Frequency: 70000
Velocity: 0,217
Power: 10,6
Pulse duration: 0,0000001
Pass count: 1
Magnification: 10
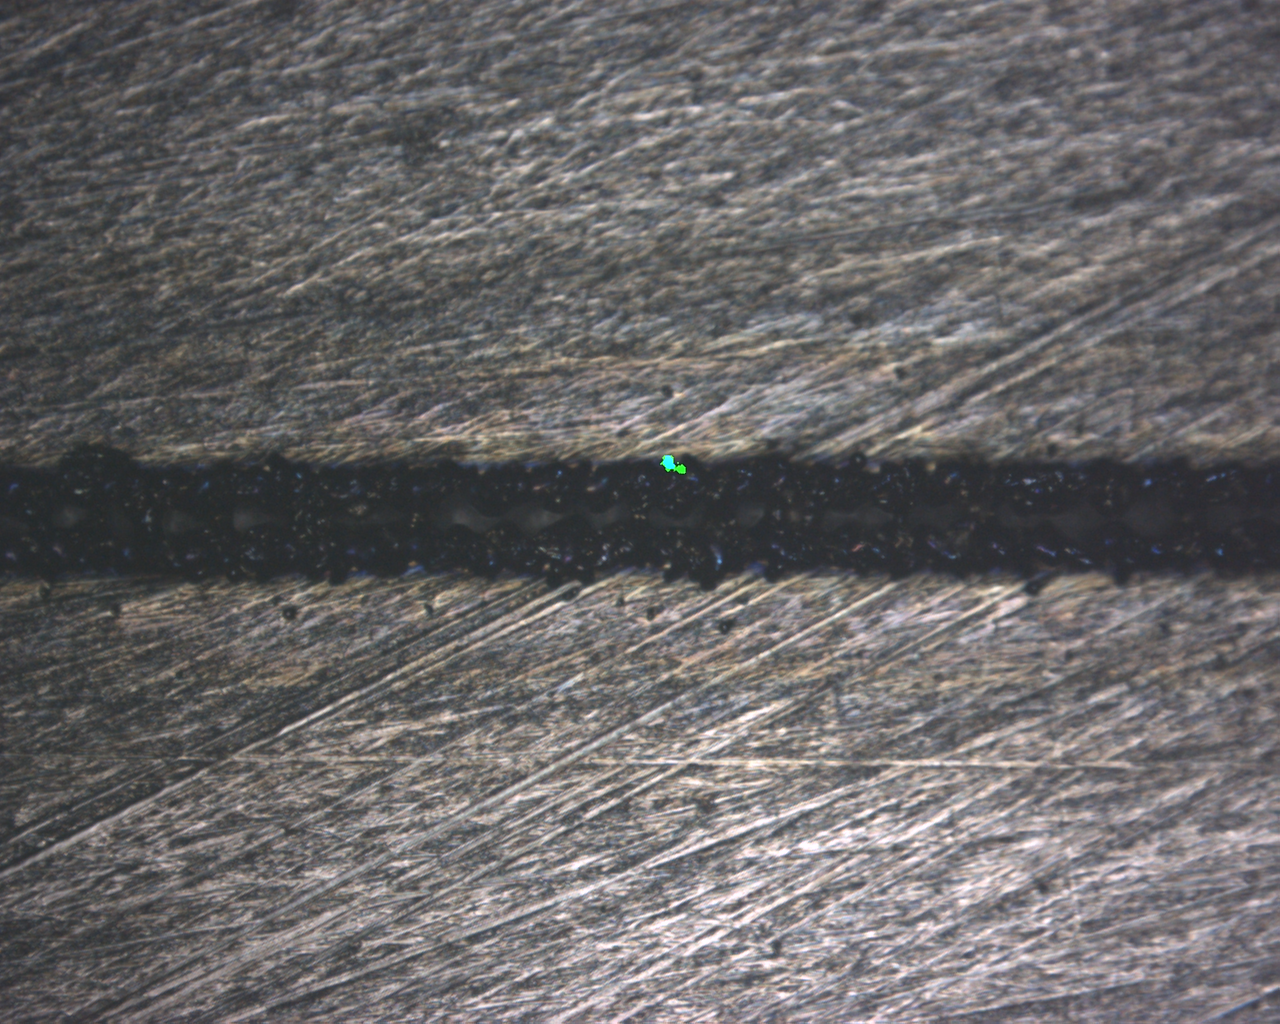
Measured width: 138.082
Other width: 60.294